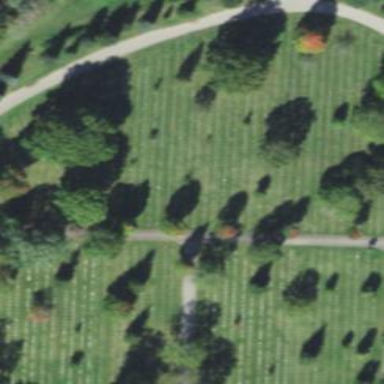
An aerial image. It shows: Historical memorial located in graveyard.